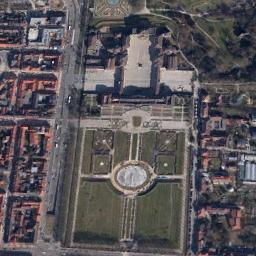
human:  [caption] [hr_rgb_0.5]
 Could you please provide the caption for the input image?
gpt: There are several cars on the road beside the palace .

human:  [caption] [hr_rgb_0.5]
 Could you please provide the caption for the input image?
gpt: The palace is on the grass surrounded by buildings .

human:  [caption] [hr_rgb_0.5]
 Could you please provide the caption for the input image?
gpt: Most of the palaces' roofs are orange .

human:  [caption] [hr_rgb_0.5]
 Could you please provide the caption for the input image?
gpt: The palace has a courtyard and a park and lots of other buildings are next to the palace .

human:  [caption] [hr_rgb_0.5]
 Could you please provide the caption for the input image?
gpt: There are some brown buildings beside the palace with a green lawn .